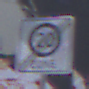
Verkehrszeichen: EndeZone20
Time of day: MorningAfternoon
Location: Outdoor (Urban)
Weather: PartlyCloudy
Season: NotSpecified
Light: Natural